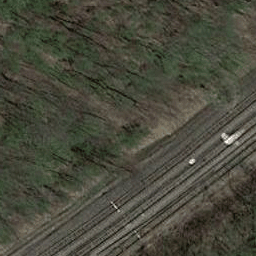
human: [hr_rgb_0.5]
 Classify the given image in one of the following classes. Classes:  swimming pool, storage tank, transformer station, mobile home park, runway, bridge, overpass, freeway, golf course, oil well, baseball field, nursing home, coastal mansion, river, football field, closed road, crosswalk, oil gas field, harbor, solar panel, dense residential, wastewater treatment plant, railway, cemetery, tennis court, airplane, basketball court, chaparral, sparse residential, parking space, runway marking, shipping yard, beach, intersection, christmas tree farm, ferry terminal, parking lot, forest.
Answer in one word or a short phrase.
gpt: railway